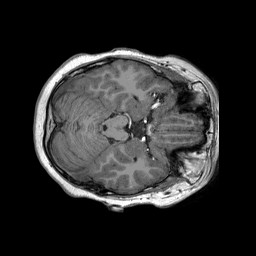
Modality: T1w
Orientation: coronal
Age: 10
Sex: male
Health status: ill